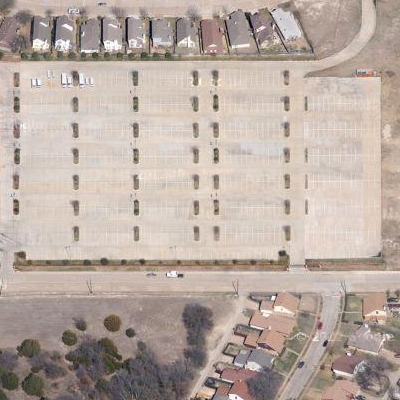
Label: gParking